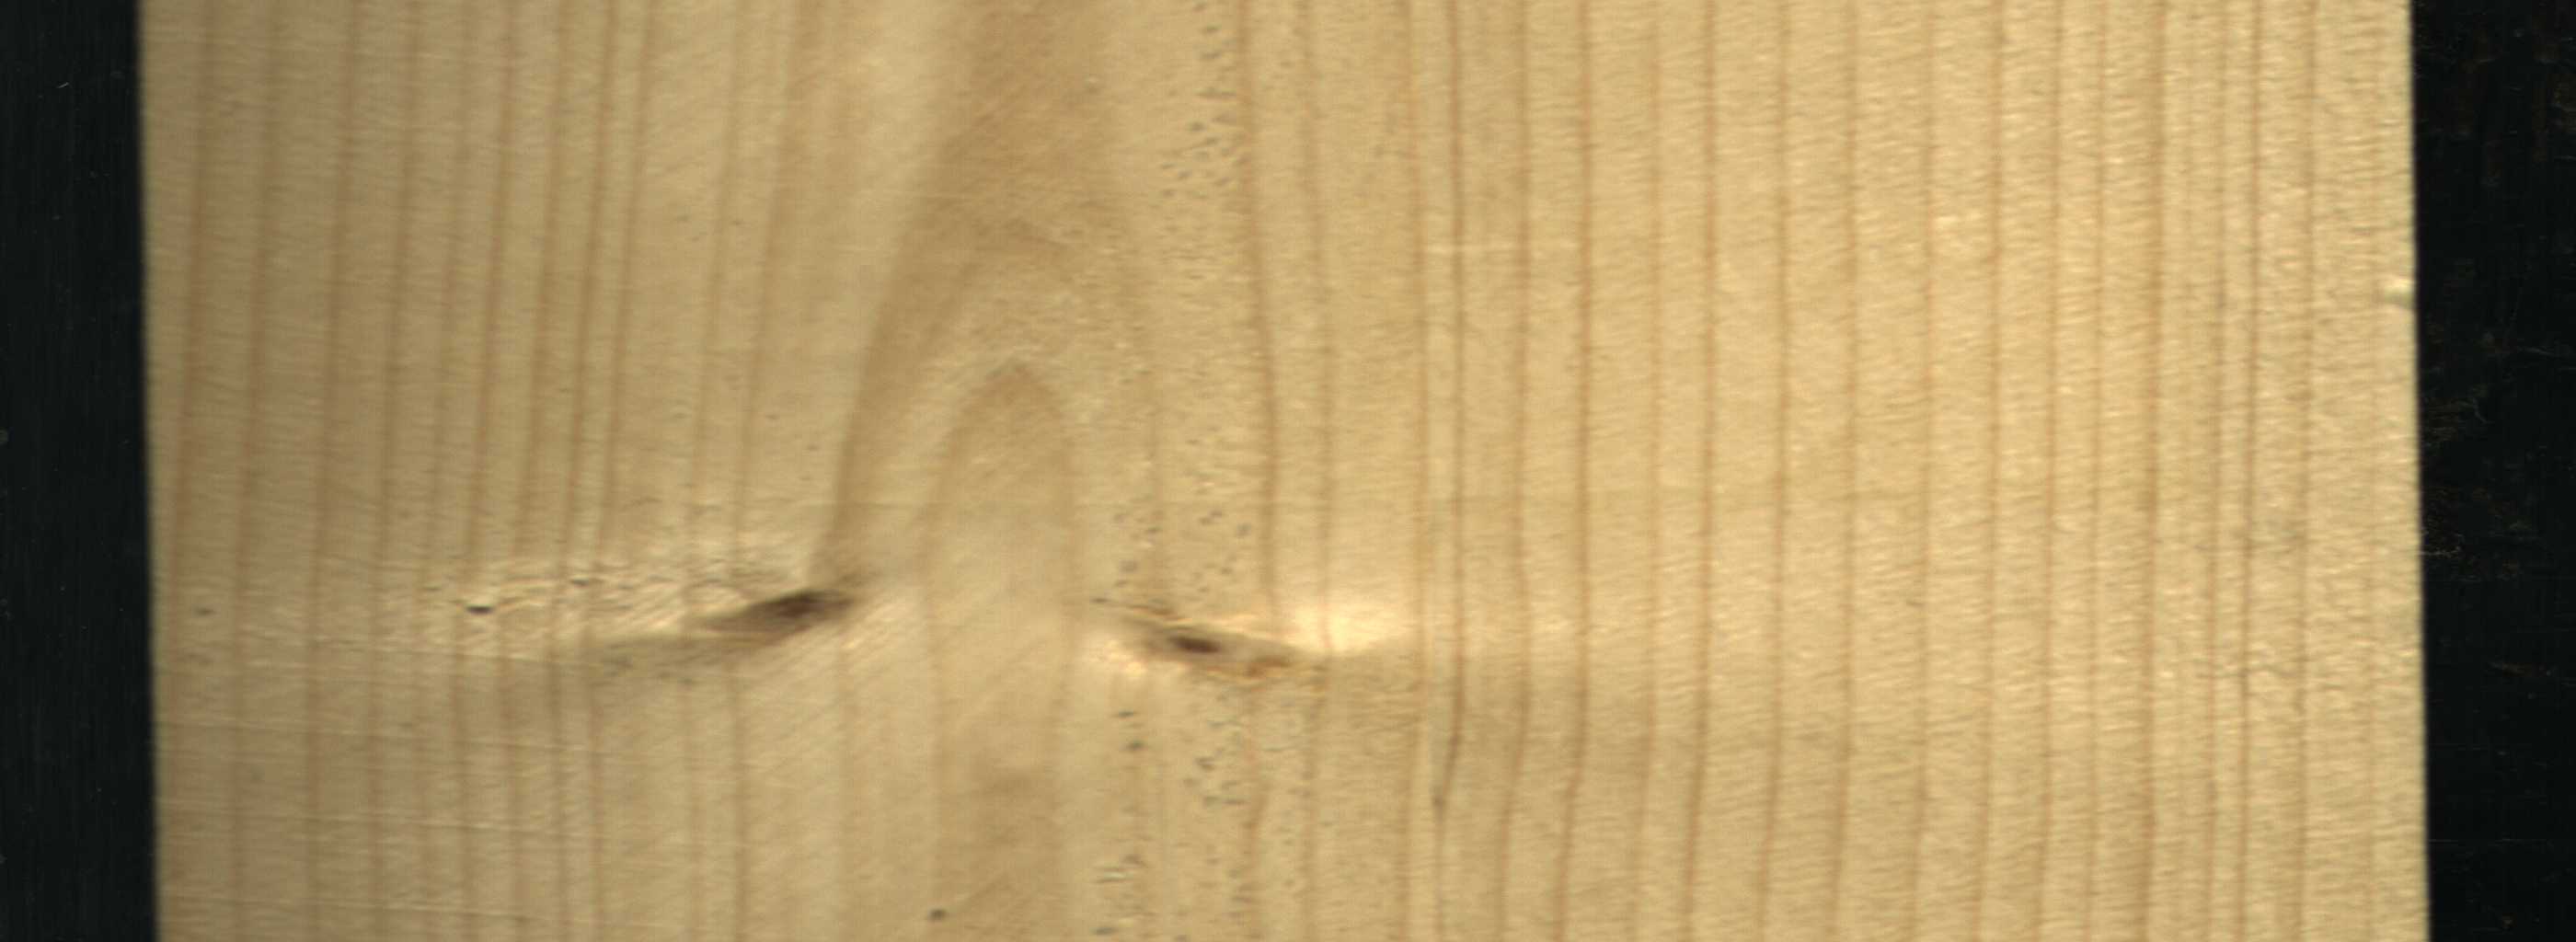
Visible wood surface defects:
Live_Knot
Live_Knot